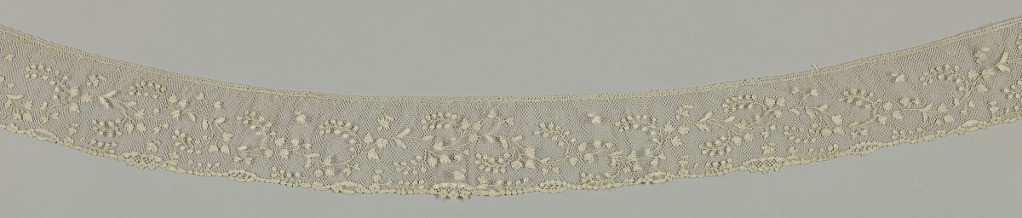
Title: Trimming
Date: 18th century
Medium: linen Technique: needle lace, six-sided reworked ground
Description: Serpentine floral pattern.